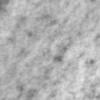
Label: no_change